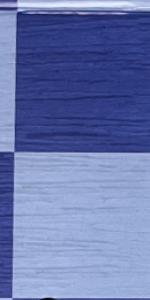
Label: Empty